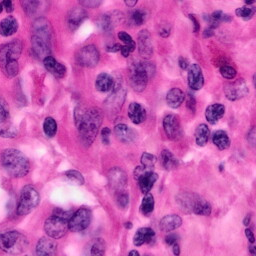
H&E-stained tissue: Pancreatic